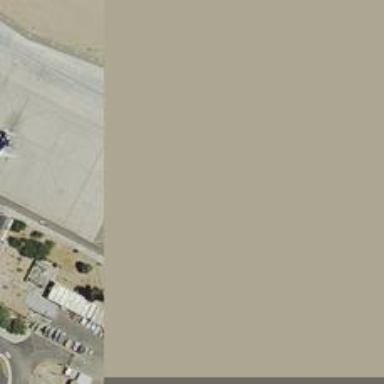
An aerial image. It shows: Image of taxiway at airport.